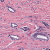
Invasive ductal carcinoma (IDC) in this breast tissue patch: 1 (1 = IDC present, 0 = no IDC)